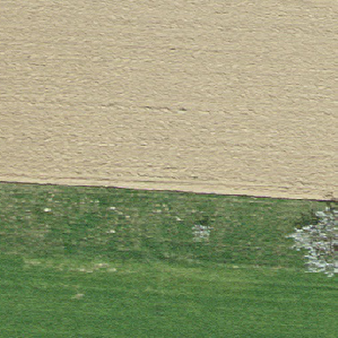
Label: other